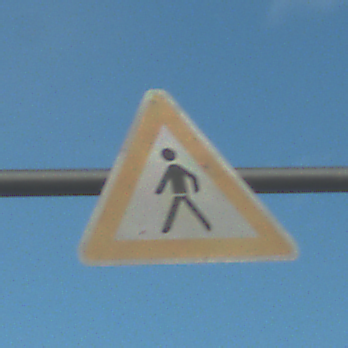
Verkehrszeichen: FussgaengerRechts
Umgebung: Outdoor, Urban
Tageszeit: MorningAfternoon
Wetter: PartlyCloudy
Licht: Natural
Jahreszeit: NotSpecified
Kontrast: LowContrast